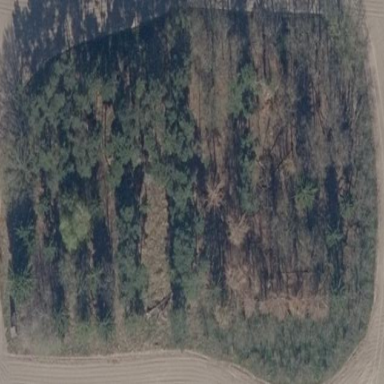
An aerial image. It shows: Forest area.